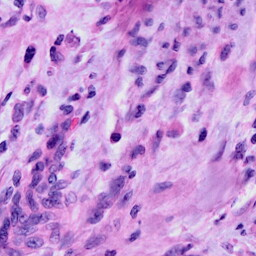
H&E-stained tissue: Cervix